Field crop: maize
Growth stage: 2
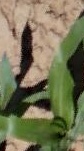
Species: maize